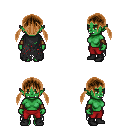
a pixel art fantasy rpg character, female body template, orc, green skin, black tattered cape, red pants, brown twin-tailed hairstyle, leather bracers, black shoes, four views (front, back, left, right), 2x2 character sprite sheet, small pixel art, hard edges, no anti-aliasing